Question: I want to create this effect:

Is there a way to do this via CSS/JS?
Thanks so much I'm a newbie in web design and I've been struggling with this for the past hours!
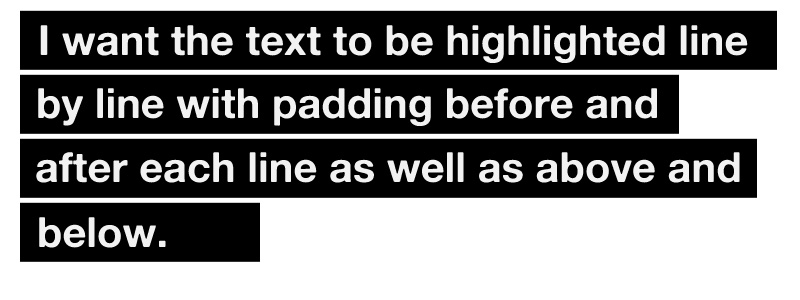
Answer: Here's a method of achieving a multi-line, padded, highlight behavior for text using just CSS.
This is based on the box-shadow method found elsewhere however as of Firefox 32 the traditional box-shadow solution no longer renders correctly.
Reviewing the changes made I found the addition of a new property: box-decoration-break, that was responsible. This property defaults to 'split' but needs to be specified as 'clone' to achieve the desired multiline padding effect.
For more info see:
<URL>
'''
.box {
width: 50rem;
margin: 1rem auto;
font-family: arial, verdana;
}
h1 {
color: white;
font-size: 2.5rem;
line-height: 4rem; /* reduce size to remove gap between text */
margin: 0px;
}
h1 span {
background-color: #A8332E;
padding: 0.5rem 0;
-webkit-box-shadow: 1rem 0px 0px #A8332E, -1rem 0px 0px #A8332E;
box-shadow: 1rem 0px 0px #A8332E, -1rem 0px 0px #A8332E;
-webkit-box-decoration-break: clone;
-ms-box-decoration-break: clone;
-o-box-decoration-break: clone;
box-decoration-break: clone;
}
'''
'''
<div class="box">
<h1>
<span>Multi-line, padded, highlighted text working in latest Firefox using box-decoration-break: clone</span>
</h1>
</div>
'''